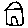
Label: house